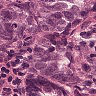
Metastatic tissue present: yes